Question: As the title says, I wanted to know about the sharing interface that you see in Safari or Photos. Is it custom?
If it is built-in instead, what is it officially called so I can look up the Apple documentation on it.
For reference, this is what I am referring to (in this case from Safari):

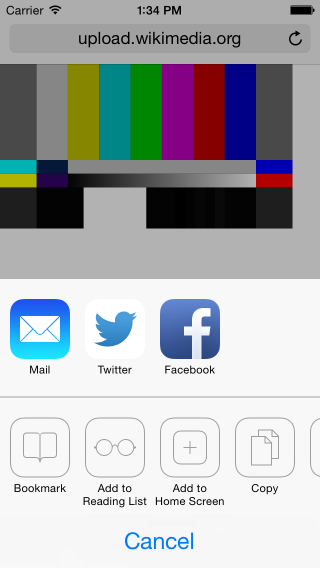
Answer: Sounds like you need to get well acquainted with <URL> and what you can do with it.
There's also a <URL>.